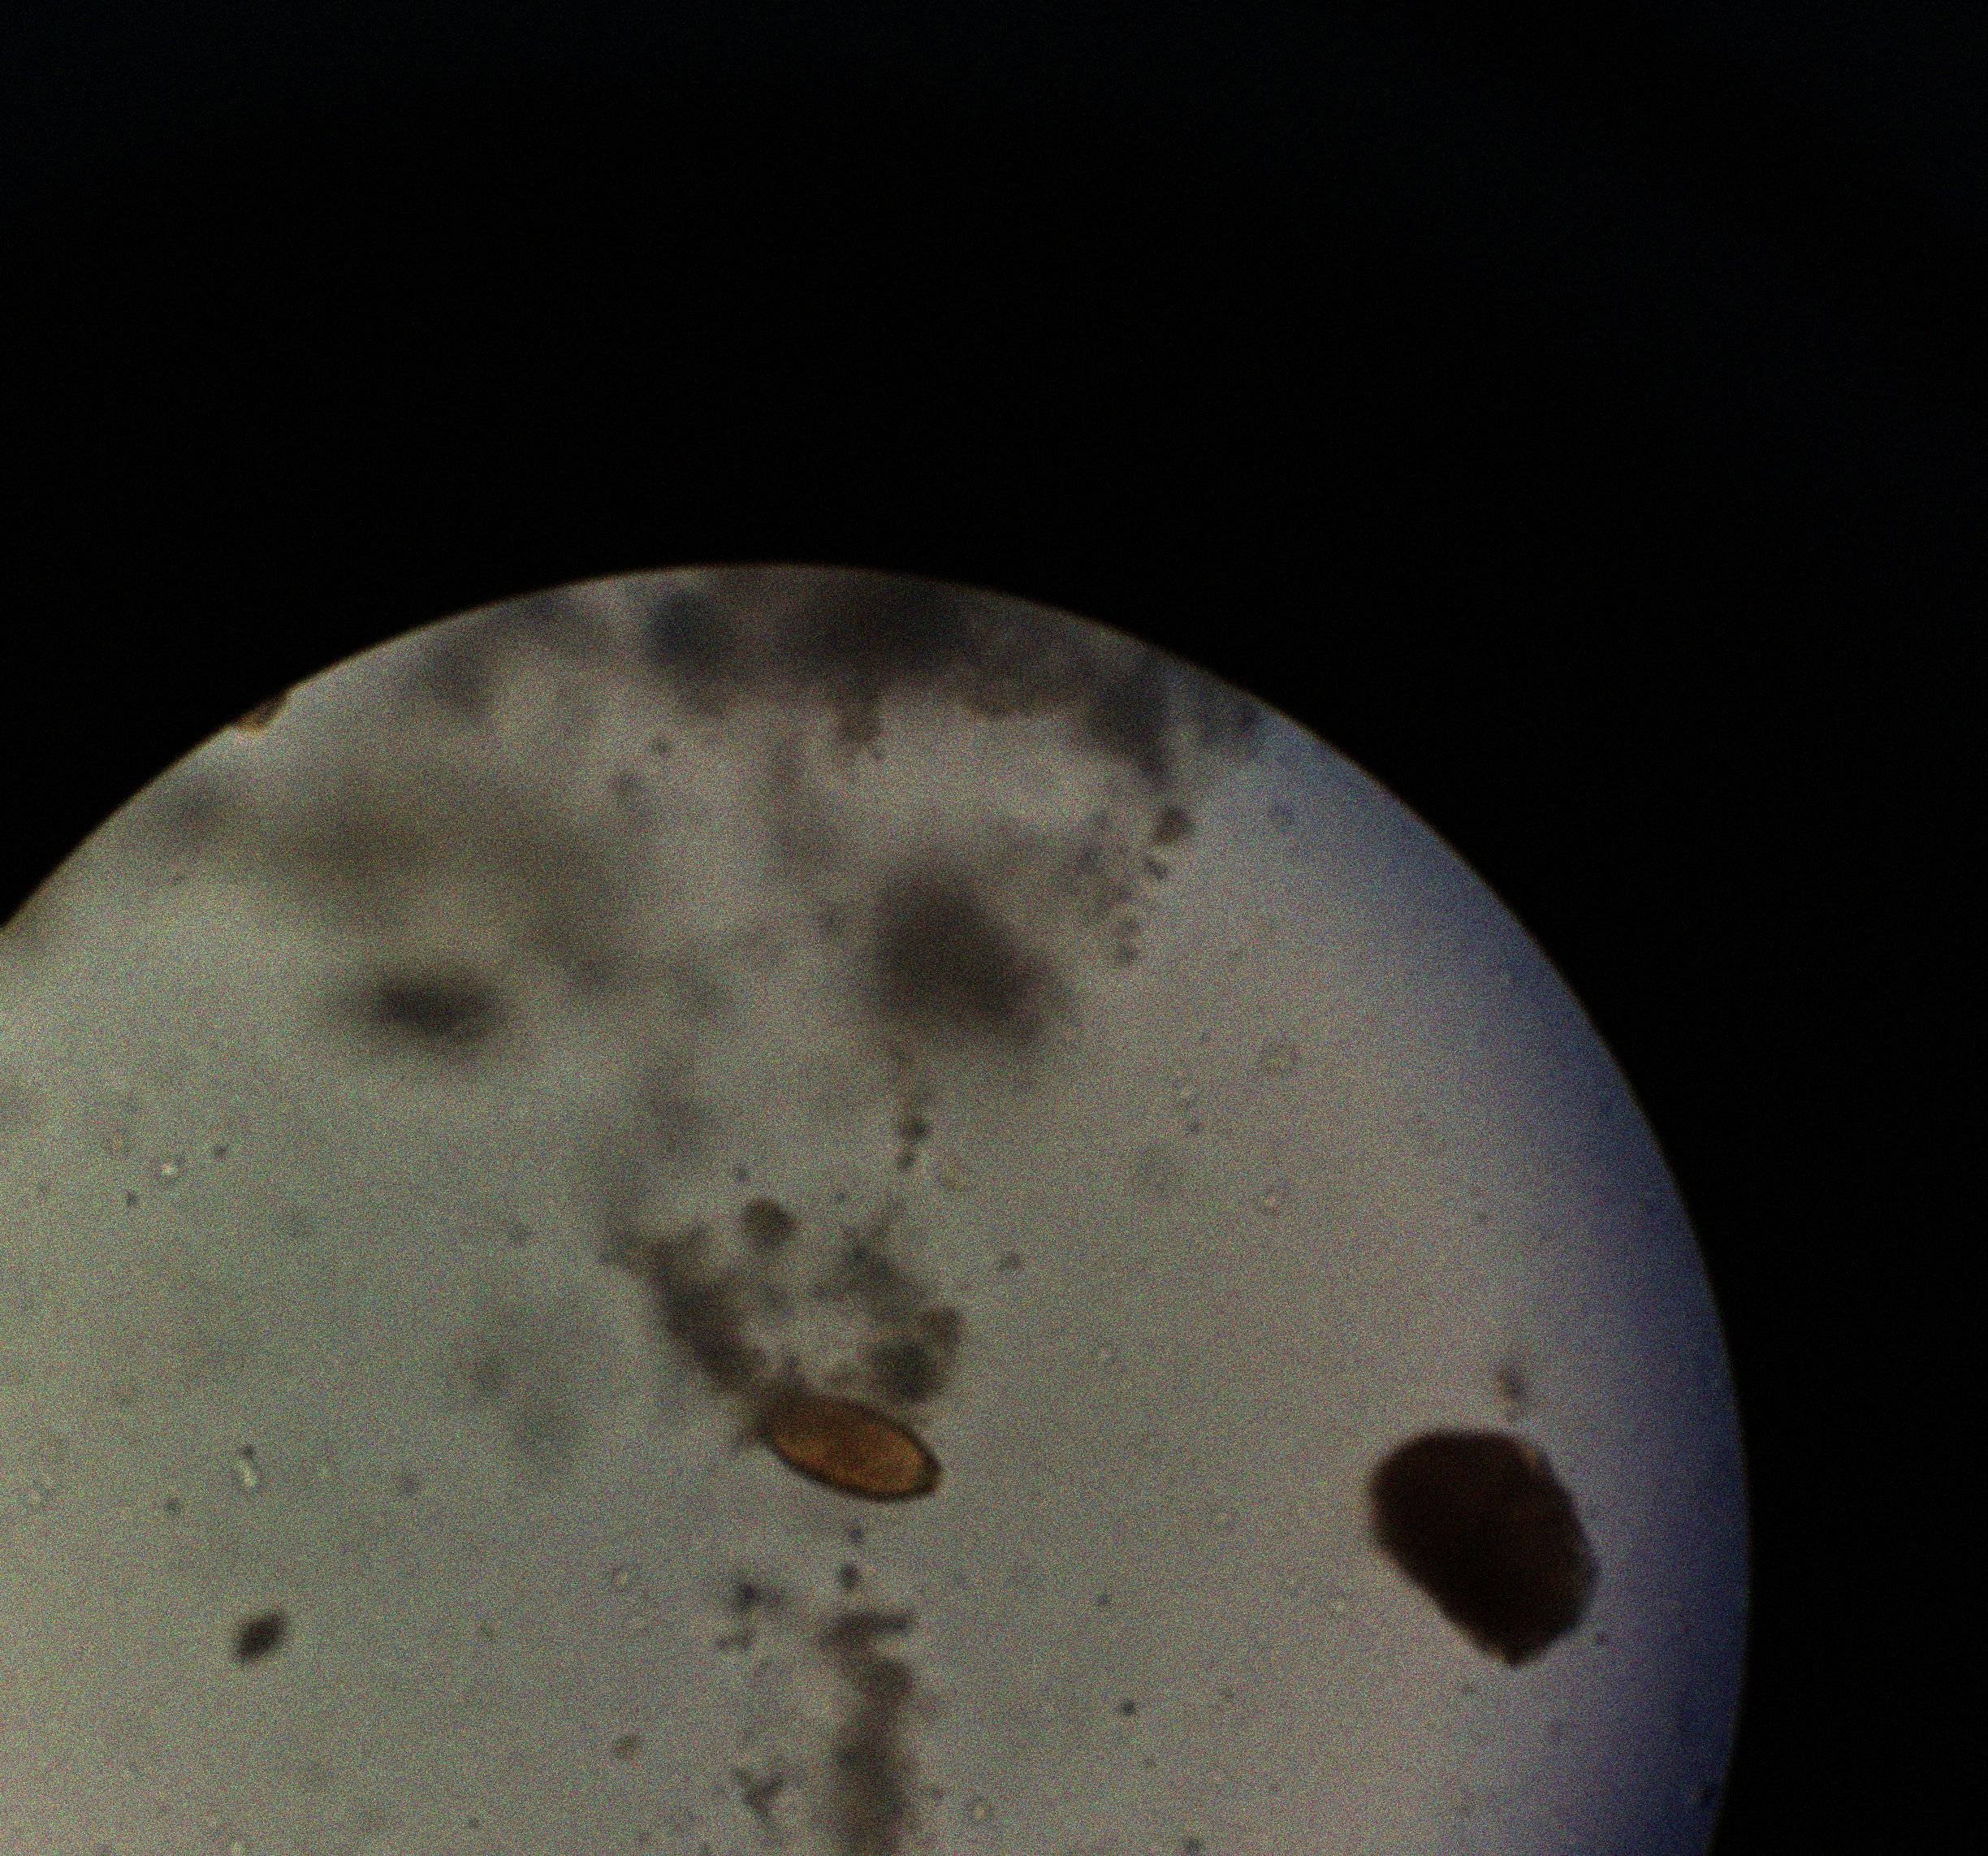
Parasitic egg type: Trichuris trichiura